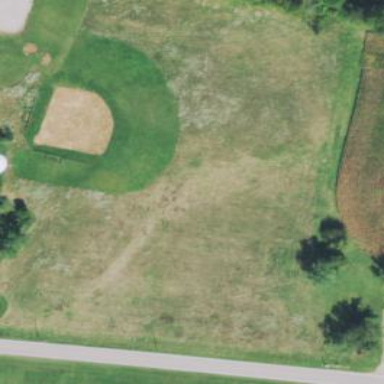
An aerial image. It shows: Baseball pitch for leisure land.